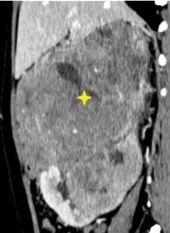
Contrast-enhanced CT-scan of the whole abdomen. (C) Large heterogeneously-enhancing mass (star) arising from the kidney.
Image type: radiology (ct)